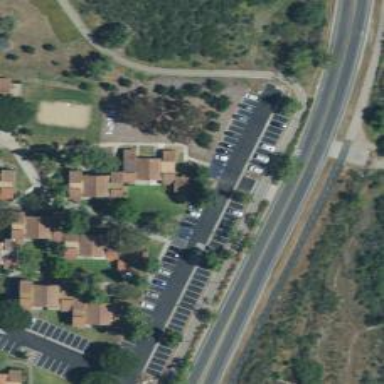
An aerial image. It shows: Footway.